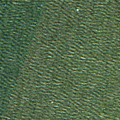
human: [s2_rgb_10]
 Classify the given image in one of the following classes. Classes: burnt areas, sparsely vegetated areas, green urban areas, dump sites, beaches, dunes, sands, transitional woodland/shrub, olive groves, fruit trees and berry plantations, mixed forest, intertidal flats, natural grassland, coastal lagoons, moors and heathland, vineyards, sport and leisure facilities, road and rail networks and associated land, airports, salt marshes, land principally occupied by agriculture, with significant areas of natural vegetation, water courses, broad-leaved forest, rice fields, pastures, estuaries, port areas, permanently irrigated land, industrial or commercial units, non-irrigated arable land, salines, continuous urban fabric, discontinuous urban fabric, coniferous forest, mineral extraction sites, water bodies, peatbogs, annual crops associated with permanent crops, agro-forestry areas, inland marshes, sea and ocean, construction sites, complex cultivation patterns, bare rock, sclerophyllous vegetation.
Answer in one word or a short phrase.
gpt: sea and ocean